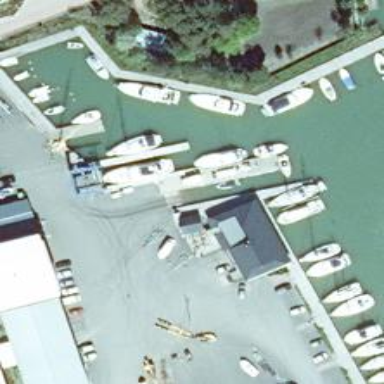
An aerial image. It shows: Slipway on leisure land.